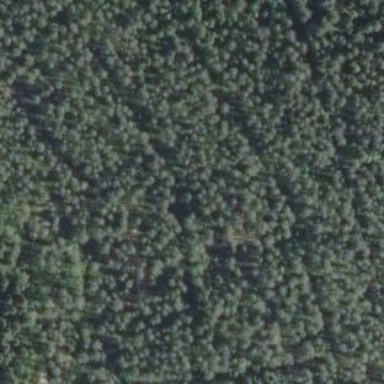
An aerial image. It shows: Woodland consisting mainly of needle-leaved trees.